Field crop: maize
Growth stage: 1
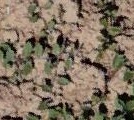
Species: convolvulus